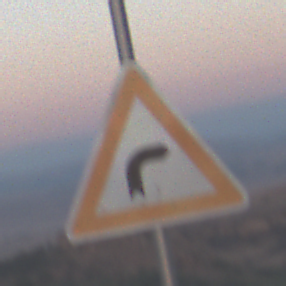
Verkehrszeichen: KurveRechts
Umgebung: Outdoor, Nature
Tageszeit: SunriseSunset
Wetter: Clear
Licht: Natural
Jahreszeit: NotSpecified
Kontrast: LowContrast